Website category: phone
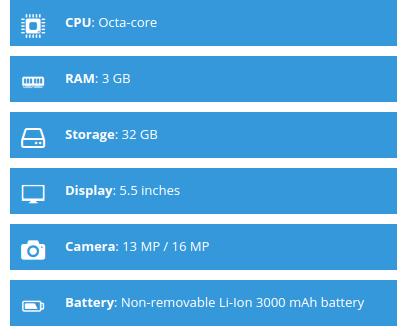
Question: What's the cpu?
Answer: Octa-core

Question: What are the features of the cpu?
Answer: Octa-core

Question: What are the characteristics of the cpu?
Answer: Octa-core

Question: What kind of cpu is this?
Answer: Octa-core

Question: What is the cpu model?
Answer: Octa-core

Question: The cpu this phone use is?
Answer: Octa-core

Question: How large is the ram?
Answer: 3 GB

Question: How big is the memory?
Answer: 3 GB

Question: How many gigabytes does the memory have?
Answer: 3 GB

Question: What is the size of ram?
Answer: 3 GB

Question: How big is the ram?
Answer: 3 GB

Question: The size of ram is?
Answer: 3 GB

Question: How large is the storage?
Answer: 32 GB

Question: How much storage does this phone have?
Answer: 32 GB

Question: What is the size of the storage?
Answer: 32 GB

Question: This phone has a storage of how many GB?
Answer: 32 GB

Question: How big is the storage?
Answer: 32 GB

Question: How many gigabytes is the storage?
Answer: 32 GB

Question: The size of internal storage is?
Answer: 32 GB

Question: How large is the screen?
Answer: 5.5 inches

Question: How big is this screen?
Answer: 5.5 inches

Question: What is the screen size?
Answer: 5.5 inches

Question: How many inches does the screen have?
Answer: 5.5 inches

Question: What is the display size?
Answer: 5.5 inches

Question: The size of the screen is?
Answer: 5.5 inches

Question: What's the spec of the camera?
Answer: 13 MP / 16 MP

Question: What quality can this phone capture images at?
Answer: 13 MP / 16 MP

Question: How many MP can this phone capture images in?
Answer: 13 MP / 16 MP

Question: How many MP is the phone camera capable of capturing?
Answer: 13 MP / 16 MP

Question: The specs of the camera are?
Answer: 13 MP / 16 MP

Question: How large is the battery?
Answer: Non-removable Li-Ion 3000 mAh battery

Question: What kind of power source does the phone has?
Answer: Non-removable Li-Ion 3000 mAh battery

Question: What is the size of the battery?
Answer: Non-removable Li-Ion 3000 mAh battery

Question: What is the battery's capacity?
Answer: Non-removable Li-Ion 3000 mAh battery

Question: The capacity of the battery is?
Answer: Non-removable Li-Ion 3000 mAh battery